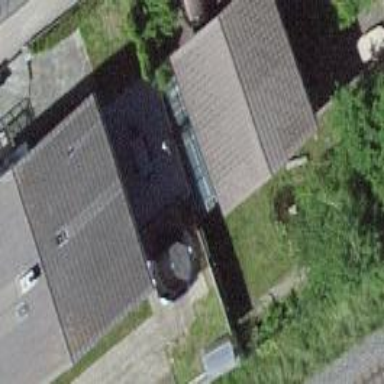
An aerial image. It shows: Garage building.